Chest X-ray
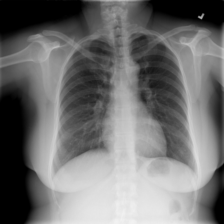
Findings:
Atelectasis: negative
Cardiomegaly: negative
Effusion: negative
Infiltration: negative
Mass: negative
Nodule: negative
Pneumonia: negative
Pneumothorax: negative
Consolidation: negative
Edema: negative
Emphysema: negative
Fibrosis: negative
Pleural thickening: negative
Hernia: negative